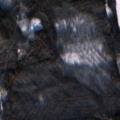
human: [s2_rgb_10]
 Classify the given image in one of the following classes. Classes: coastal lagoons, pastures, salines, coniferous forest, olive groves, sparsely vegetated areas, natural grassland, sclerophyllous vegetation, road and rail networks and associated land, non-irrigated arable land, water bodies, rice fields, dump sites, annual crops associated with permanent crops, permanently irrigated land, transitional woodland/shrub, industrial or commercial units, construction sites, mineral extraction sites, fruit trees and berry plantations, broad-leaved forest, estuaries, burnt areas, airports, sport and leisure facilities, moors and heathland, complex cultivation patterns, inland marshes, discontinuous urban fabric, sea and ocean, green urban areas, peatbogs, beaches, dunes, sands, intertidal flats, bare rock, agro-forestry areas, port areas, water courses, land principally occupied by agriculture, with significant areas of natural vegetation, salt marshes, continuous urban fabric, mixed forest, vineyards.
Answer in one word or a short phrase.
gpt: non-irrigated arable land, coniferous forest, mixed forest